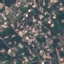
Land use / land cover: Residential